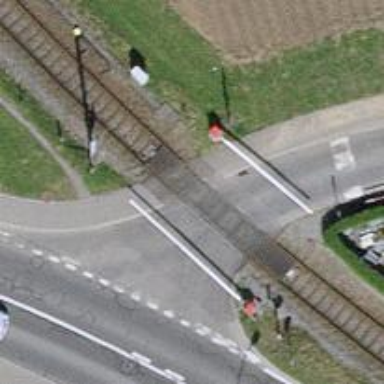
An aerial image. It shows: Level crossing along the railway.